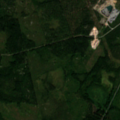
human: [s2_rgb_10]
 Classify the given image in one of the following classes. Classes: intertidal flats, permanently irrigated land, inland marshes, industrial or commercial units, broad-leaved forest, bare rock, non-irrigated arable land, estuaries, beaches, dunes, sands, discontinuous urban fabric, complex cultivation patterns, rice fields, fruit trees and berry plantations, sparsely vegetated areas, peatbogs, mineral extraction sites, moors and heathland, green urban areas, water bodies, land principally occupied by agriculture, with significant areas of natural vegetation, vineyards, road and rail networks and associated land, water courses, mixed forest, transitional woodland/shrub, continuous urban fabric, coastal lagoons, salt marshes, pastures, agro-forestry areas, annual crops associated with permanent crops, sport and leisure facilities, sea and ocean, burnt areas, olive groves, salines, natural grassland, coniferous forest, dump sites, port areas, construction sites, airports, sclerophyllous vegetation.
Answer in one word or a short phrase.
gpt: coniferous forest, mixed forest, transitional woodland/shrub